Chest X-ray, PA view. Patient: 22 years old, sex M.
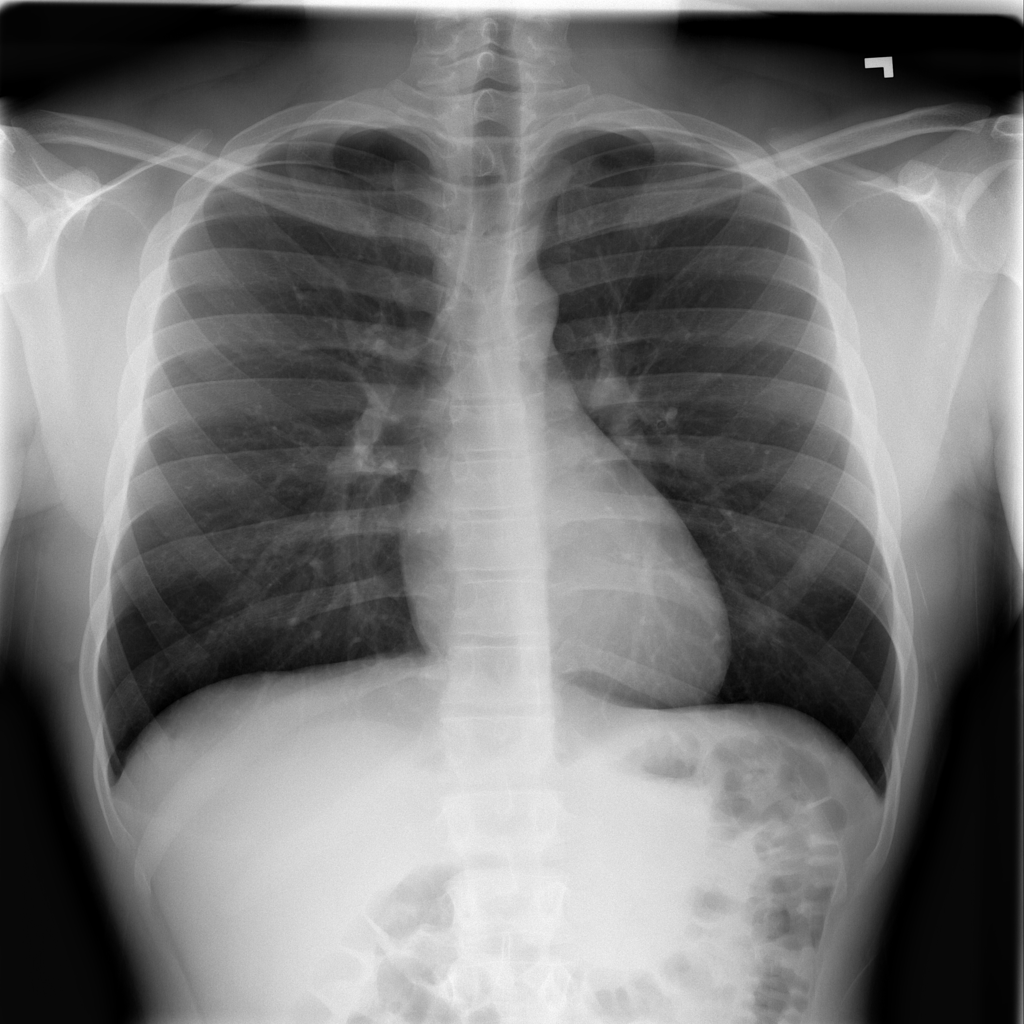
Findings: Infiltration